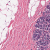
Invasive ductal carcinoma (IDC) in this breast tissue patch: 0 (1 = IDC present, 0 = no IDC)